Question: I want a quick input from a user. I know I can put a UITextField in UIAlertView but it's sort of a "hack". Is there an official/alternative way to do this?
It's pretty surprising that there's no control for such a typical scenario.
Thanks
UPDATE:
Tried EGOTextFieldAlertView but here's the result:

and code:
'''
EGOTextFieldAlertView *alert = [[EGOTextFieldAlertView alloc] initWithTitle:@"Enter the group name"
message:nil
delegate:self
cancelButtonTitle:@"Cancel"
otherButtonTitles:@"OK", nil];
[alert addTextFieldWithLabel:@"Name"];
[alert show];
[alert release];
'''
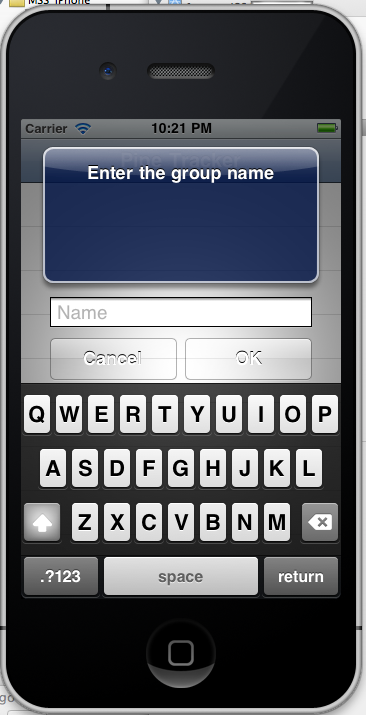
Answer: If you're willing to require iOS 5 then it's no longer a hack. UIAlertView now has a 'alertViewStyle' property which, when set to 'UIAlertViewStylePlainTextInput', adds a single text field to the alert that you can retrieve with '-[UIAlertView textFieldAtIndex:]'.
If you still require 4.3 or earlier, then no, there's no official way to do this and it really is a big "hack" that's on par with calling SPI.